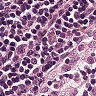
Metastatic tissue present: no